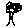
Label: tree